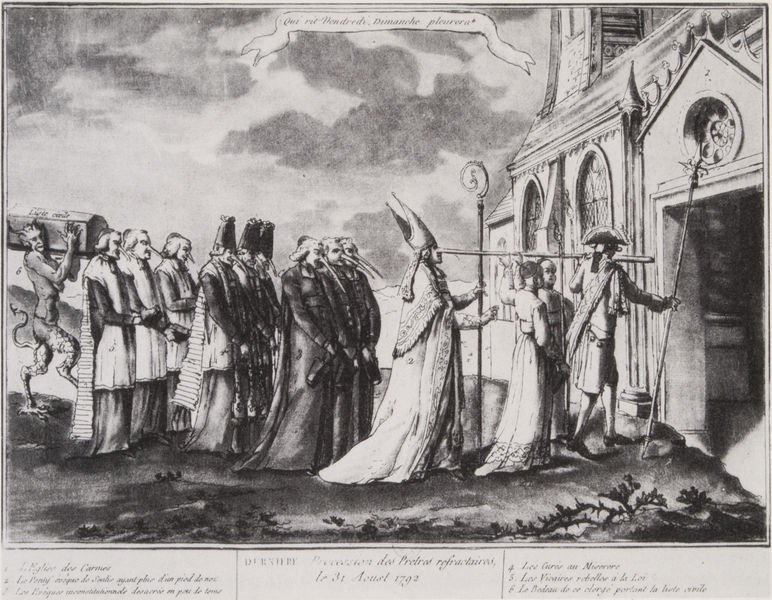
Titel: Letzte Prozession der eidverweigernden Prälaten am 31. August 1792
Standort: Paris
Institution: Bibliothèque Nationale.
Schlagwörter: dunkel, himmel, mann, schatten, weiß, wolken, kirchturm, menschen, mädchen, stadt, fenster, frankreich, frau, grau, hell, hut, hüte, licht, männer, nase, schwarz, tür, zeichnung, gebäude, gras, haus, tier, wiese, wolke, fest, kappe, kappen, mütze, mützen, wand, band, barock, lang, mensch, rahmen, tragen, trauer, kirche, auge, kutte, gewänder, paar, personen, blatt, girlande, person, pflanzen, gotik, rund, stock, turm, hufe, schwanz, schrift, schnabel, fassade, stab, fahne, giebel, mauer, spalten, wetter, bischof, gefolge, lanze, papst, karikatur, nasen, inschrift, tor, wände, eingang, tusche, druck, schwarz-weiß, radierung, stich, satire, text, buchstabe, buchstaben, soldat, beschriftung, kiste, dreispitz, herrscher, kardinal, beten, gebet, zeremonie, allegorie, dämon, hufen, kathedrale, buchdruck, portal, lüge, prister, pfarrer, beerdigung, sarg, stäbe, rosenfenster, rosette, anwesen, mauern, hölle, teufel, faun, wesen, gottesdienst, klerus, messdiener, ministranten, pastor, priester, mönch, geistliche, mitra, mönche, prozession, tiara, absolutismus, kutten, tempel, hörner, graustufen, belzebub, satan, aufzug, handschrift, lavierung, pater, franzose, rohr, hexen, hochnäsig, fensterrose, spruchband, masken, warnung, mahnung, katholisch, weihe, bischofsstab, tiepolo, einzug, pastoren, weihen, krummstab, kirchenmann, pest, kirchenmänner, lange, trauerzug, pulcinella, pinocchio, fensterrosette, lügen, lange nase, prtal, exorzismus, allegorei, past, einhang, langnase, langnasen, pestmasken, schmäbel, weihew, 18. jahrhundert, lüg, lügner, venzianisch, bezebub